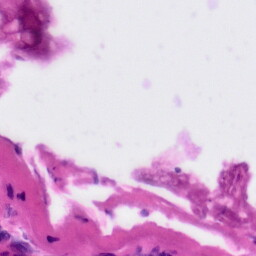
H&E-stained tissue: Tonsil